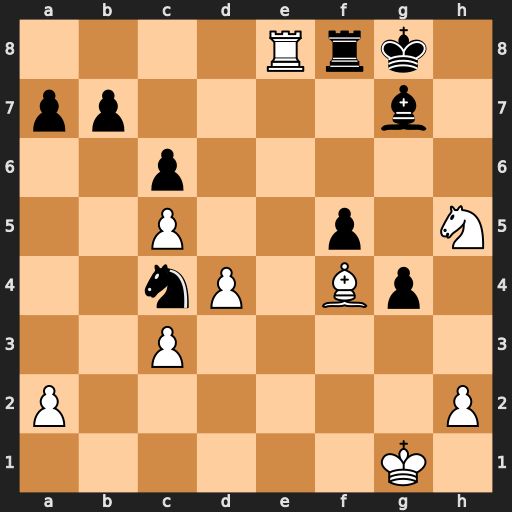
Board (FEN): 4Rrk1/pp4b1/2p5/2P2p1N/2nP1Bp1/2P5/P6P/6K1
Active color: w
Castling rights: -
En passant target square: -
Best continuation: Nxg7 Kxg7 Bh6+ Kxh6 Rxf8